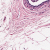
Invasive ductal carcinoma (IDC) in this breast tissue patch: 0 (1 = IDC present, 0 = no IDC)